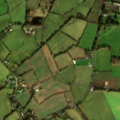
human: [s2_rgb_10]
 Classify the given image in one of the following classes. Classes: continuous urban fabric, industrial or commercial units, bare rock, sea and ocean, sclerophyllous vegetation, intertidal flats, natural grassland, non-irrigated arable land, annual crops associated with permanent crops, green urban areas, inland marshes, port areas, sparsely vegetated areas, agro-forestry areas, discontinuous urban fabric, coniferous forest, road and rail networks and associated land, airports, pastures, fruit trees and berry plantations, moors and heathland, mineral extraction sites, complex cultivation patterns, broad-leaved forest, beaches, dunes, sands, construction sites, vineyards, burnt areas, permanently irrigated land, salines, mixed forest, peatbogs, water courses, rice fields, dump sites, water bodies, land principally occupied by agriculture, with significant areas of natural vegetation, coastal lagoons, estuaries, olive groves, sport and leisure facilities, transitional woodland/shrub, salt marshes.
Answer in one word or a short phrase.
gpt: non-irrigated arable land, pastures